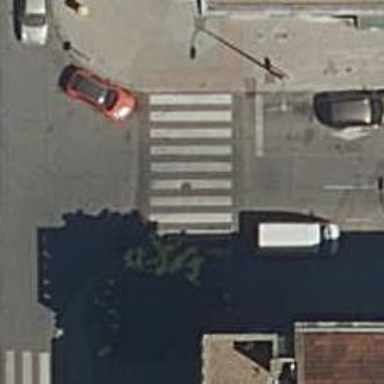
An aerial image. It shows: Zebra crossing with traffic-calming table.